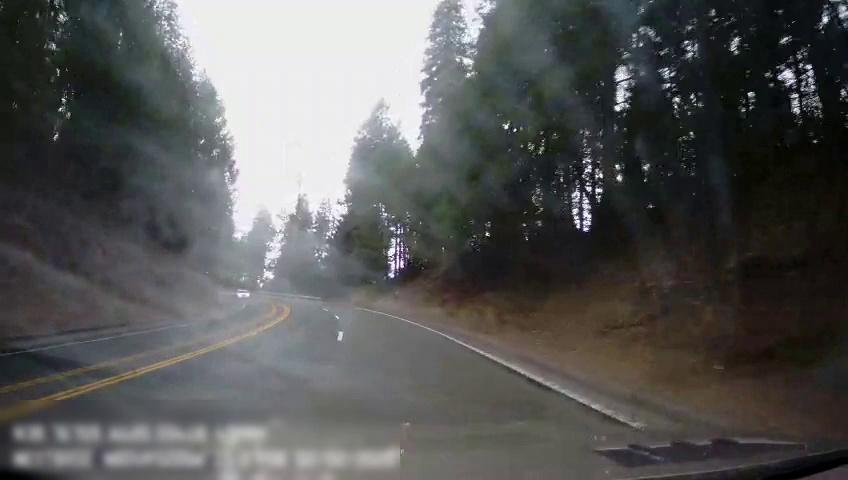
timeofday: Day
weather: Cloudy
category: Drivable Space
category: Vehicles | SUV
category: Lanes | Current Lane
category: Lanes | Current Lane
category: Lanes | Opposite Lane
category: Lanes | Alternate Lane
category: Lanes | Opposite Lane